Question: Im using this great article to produce a venn diagram with D3.
<URL>
It looks great but on occasion I get bubbles overlapping the the labels become hidden. Is there a way to make sure the text element is always on top? (see the picture below.. label A needs to be on top of circle B.
I found this good article but im struggling in how to implement this in the venn.
<URL>

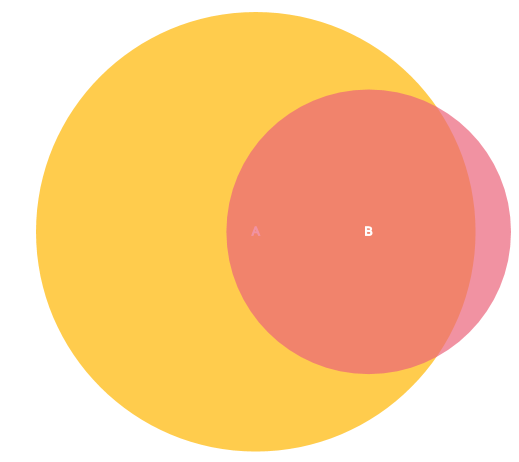
Answer: You should grab the latest code from master: this commit should fix the issue you had there <URL>
Instead of having the 'A' label be overtop of the 'B' circle - it willnow move the label so that its in the certain of the 'A' region that isn't overlapped with 'B'. Some details are in this issue here: <URL>